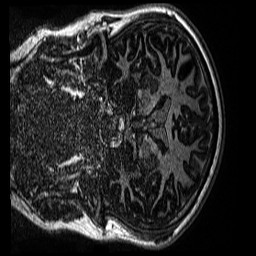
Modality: MP2RAGE
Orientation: coronal
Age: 12
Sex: male
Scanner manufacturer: siemens
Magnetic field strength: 3 T
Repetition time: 4 s
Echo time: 0.00299 s